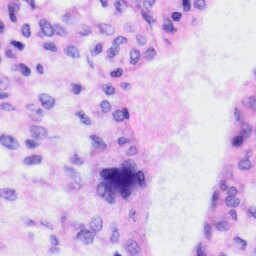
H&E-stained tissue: Liver